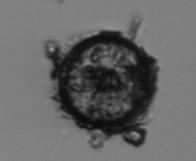
Label: Thalassiosira_TAG_external_detritus